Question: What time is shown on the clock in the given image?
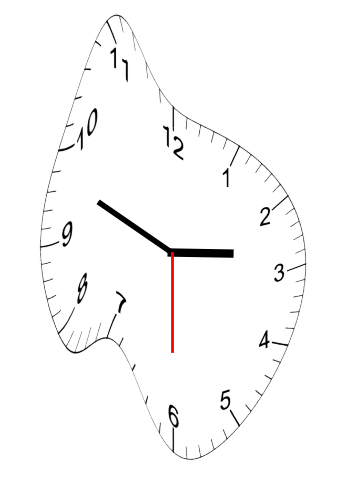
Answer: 02:48:30